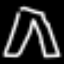
Label: pants